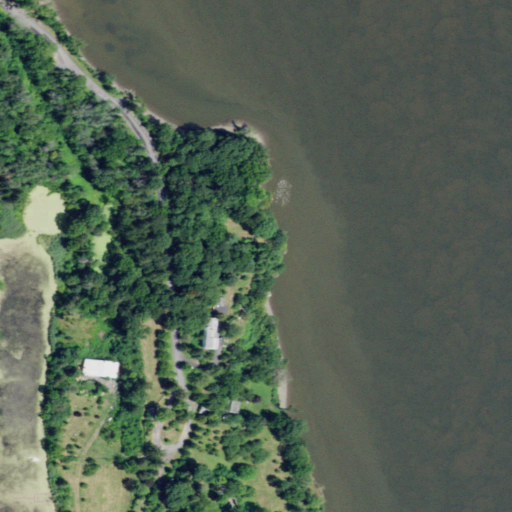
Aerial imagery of cape in New York named Fourmile Point containing open water, woody wetlands, deciduous forest, low intensity development, open development, medium intensity development, herbaceous wetlands, barren land, and high intensity development